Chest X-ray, PA view. Patient: 47 years old, sex F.
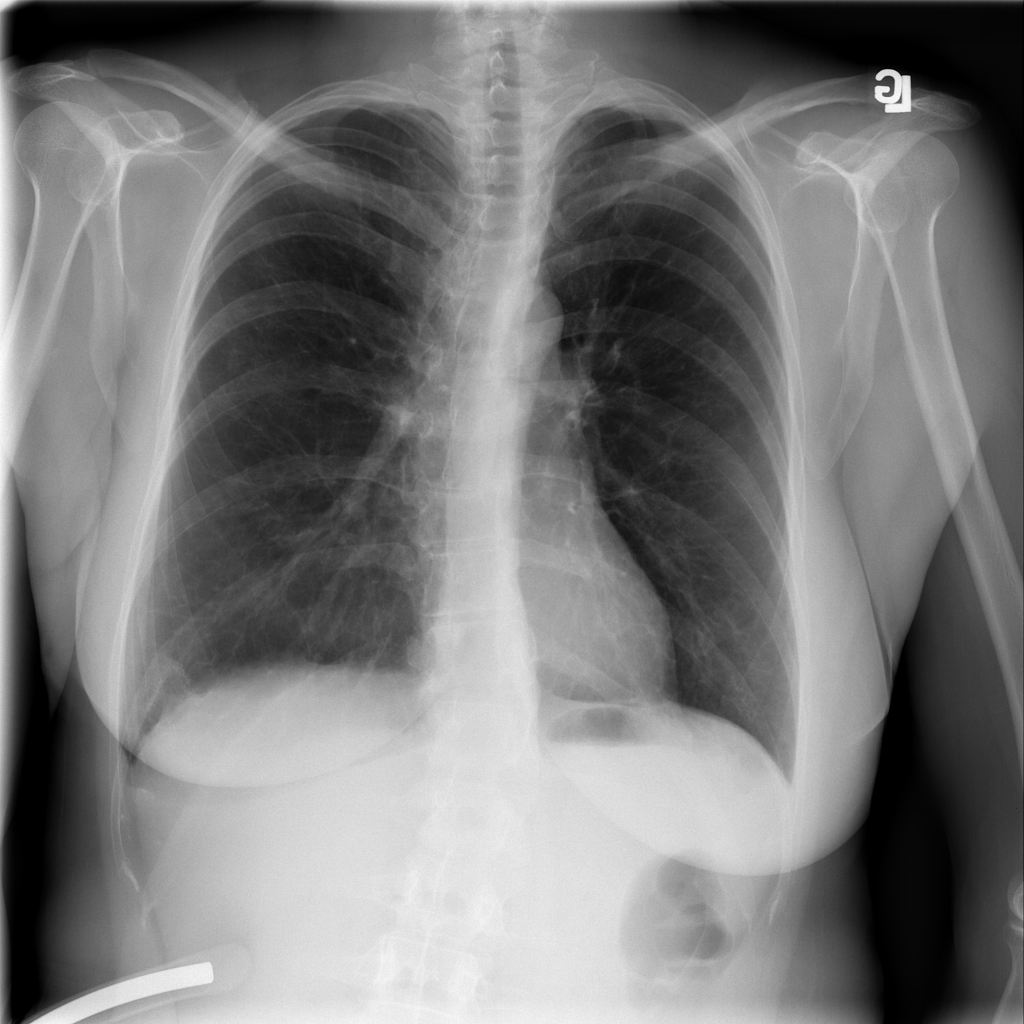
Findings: Pneumothorax